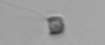
Label: Chaetoceros_tenuissimus